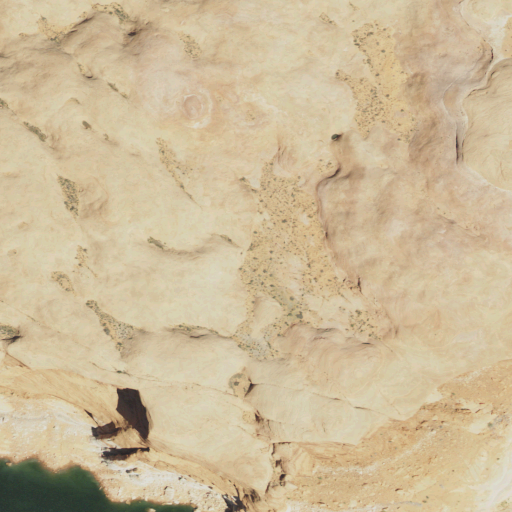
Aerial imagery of valley in Utah named Warm Springs Canyon containing barren land, shrub, open water, and grassland